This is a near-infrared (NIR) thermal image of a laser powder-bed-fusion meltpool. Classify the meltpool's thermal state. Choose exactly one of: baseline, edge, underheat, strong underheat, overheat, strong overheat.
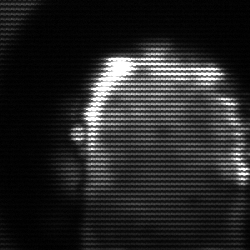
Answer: baseline